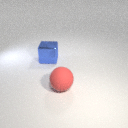
large red rubber sphere to the right of large blue metal cube